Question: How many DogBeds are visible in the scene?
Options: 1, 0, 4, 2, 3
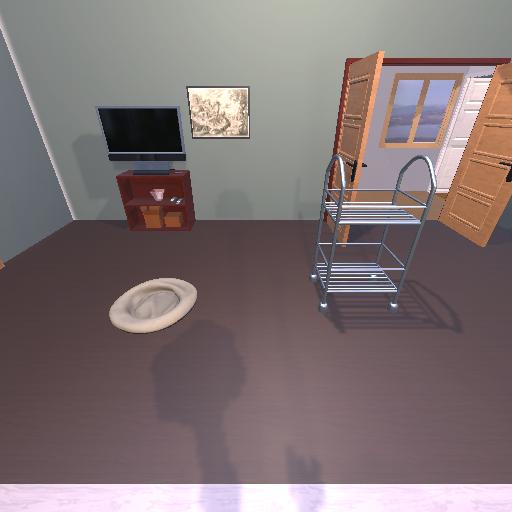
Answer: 1